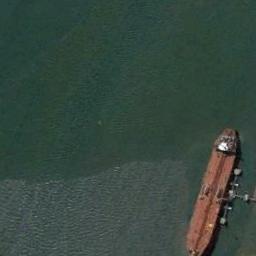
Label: ship